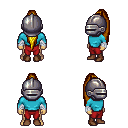
a pixel art fantasy rpg character, male body template, human, tanned skin, teal long-sleeve shirt, red pants, blonde extra-long topknot hairstyle, metal helm, white cloth bandages, brown shoes, four views (front, back, left, right), 2x2 character sprite sheet, small pixel art, hard edges, no anti-aliasing